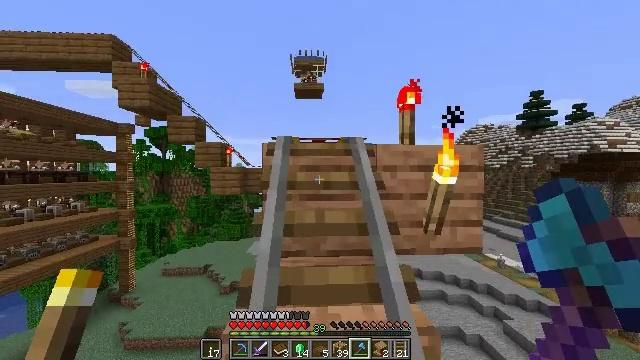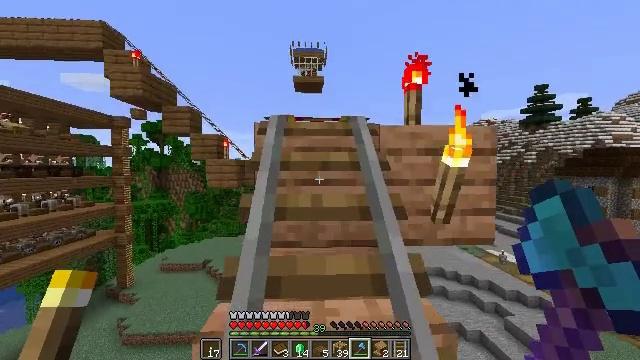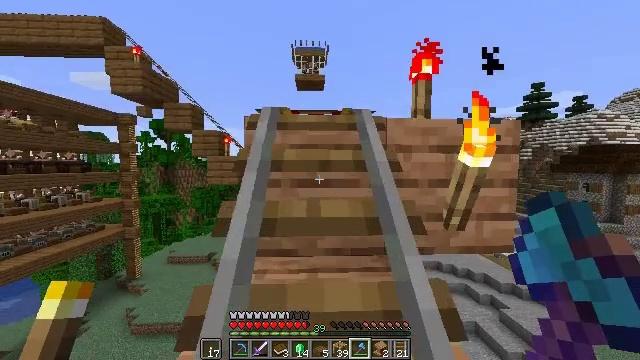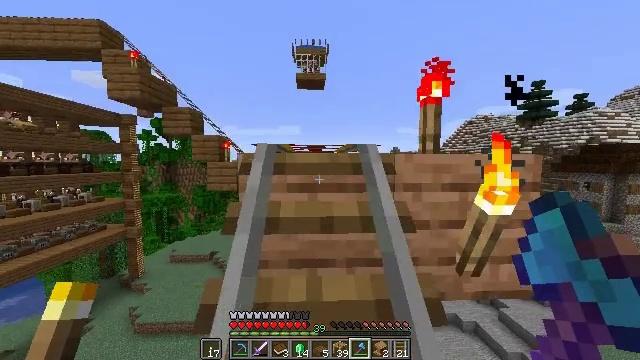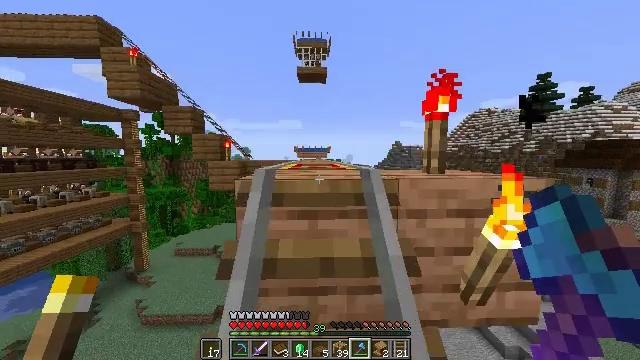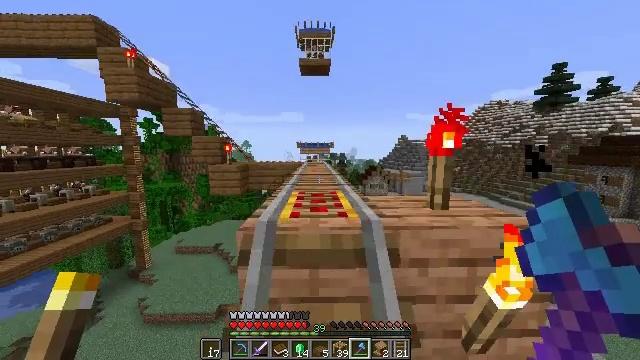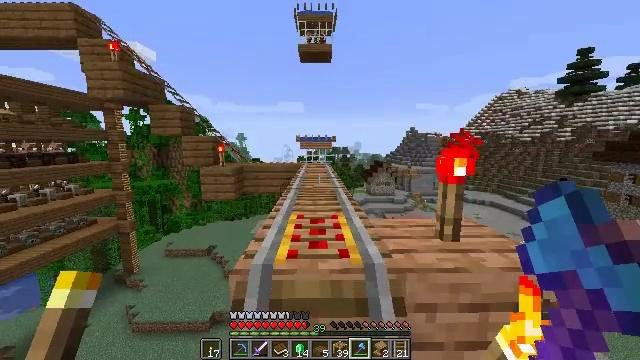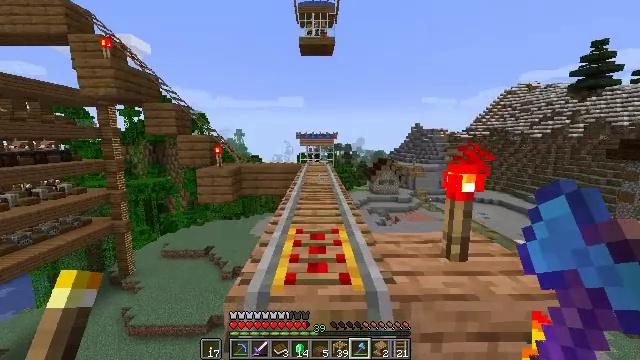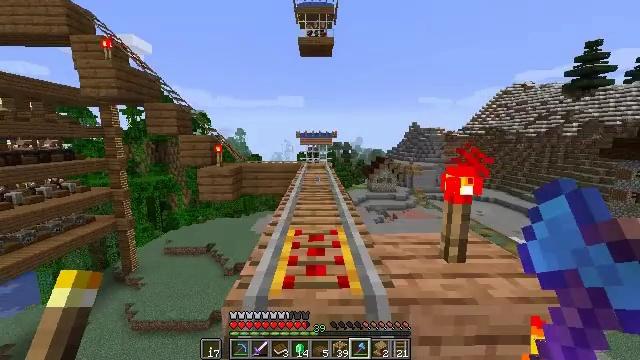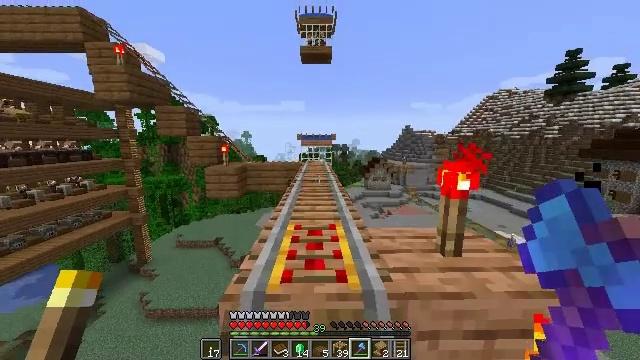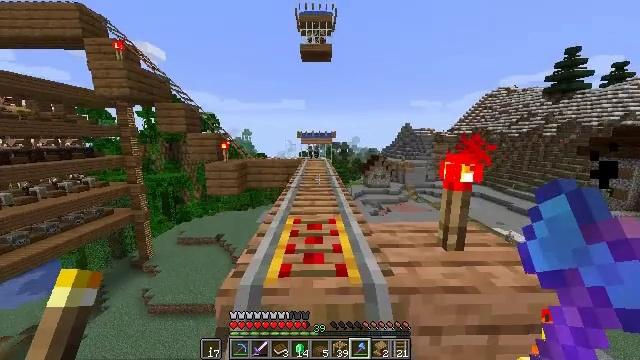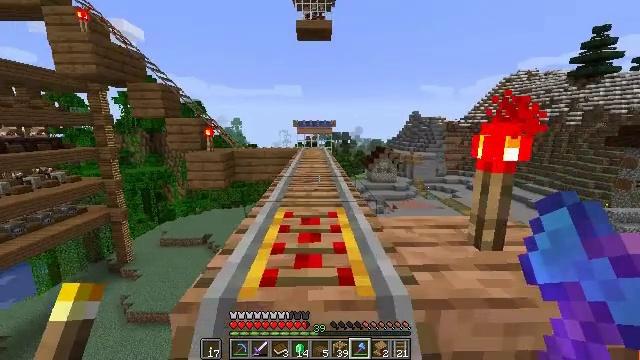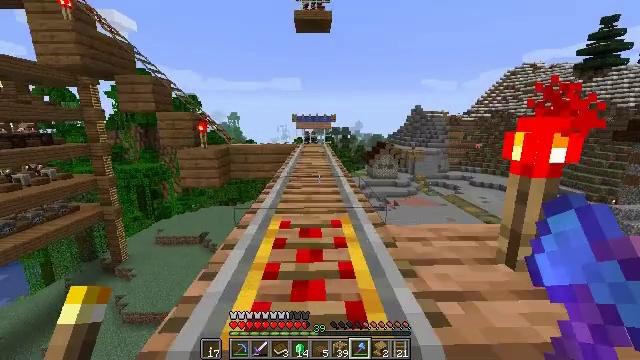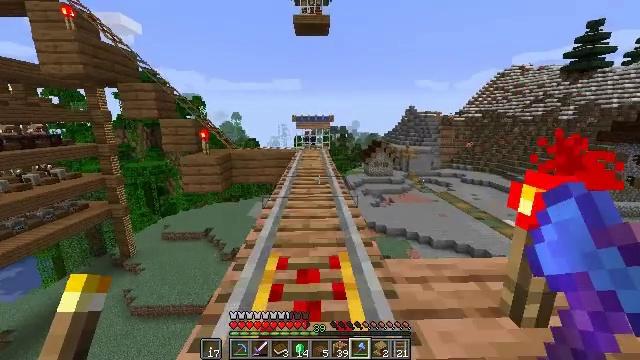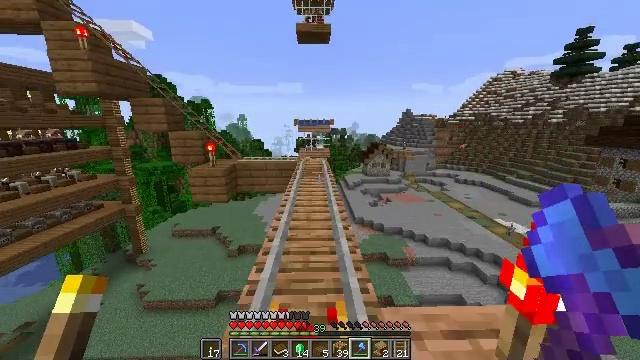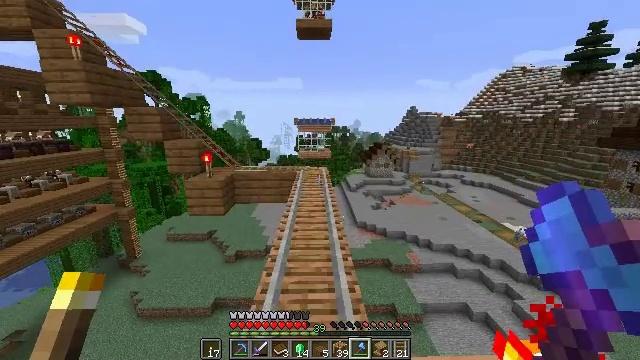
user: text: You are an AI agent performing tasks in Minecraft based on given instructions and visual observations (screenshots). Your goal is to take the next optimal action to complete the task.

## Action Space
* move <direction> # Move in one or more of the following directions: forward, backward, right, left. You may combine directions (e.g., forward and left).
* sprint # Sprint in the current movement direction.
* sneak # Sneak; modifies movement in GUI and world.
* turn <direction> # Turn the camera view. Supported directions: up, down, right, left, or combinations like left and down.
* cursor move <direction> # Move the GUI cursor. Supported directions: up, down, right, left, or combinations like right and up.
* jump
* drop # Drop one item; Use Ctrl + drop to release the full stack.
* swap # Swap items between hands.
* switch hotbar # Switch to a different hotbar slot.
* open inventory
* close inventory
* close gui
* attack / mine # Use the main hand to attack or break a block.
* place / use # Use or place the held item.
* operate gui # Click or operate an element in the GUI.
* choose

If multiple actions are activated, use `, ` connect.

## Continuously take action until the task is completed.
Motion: motion action
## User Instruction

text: Attack the spruce slab to remove it.
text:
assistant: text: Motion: move forward, sprint, turn down, jump
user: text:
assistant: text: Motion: move forward, jump
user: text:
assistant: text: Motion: move forward, jump
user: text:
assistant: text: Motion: move forward, turn down, jump
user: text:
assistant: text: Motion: move forward, turn down, jump
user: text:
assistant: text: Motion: move forward, turn down, jump
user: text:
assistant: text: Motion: move forward, sprint, jump
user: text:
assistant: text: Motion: move forward, sprint, jump
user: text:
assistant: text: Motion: move forward, sprint, jump
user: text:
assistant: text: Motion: move forward, jump
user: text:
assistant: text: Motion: move forward, turn down, jump
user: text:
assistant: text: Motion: move forward, jump
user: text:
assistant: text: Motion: move forward, turn down, jump
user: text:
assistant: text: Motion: move forward, sprint, jump
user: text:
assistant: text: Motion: move forward, sprint, jump
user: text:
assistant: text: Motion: move forward, sprint, turn down, jump
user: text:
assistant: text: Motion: move forward, sprint, jump
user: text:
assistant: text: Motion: move forward, jump
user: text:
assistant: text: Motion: move forward, jump
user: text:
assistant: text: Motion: move forward, jump
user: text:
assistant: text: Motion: move forward
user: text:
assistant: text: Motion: move forward
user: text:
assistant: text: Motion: move forward
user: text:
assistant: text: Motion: move forward
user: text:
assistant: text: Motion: move forward
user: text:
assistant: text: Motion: move forward, sprint
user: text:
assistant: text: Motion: move forward, sprint
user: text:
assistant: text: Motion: move forward, sprint
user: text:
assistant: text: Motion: move forward, sprint
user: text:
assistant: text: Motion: move forward